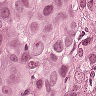
Metastatic tissue present: yes